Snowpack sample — Snodgrass Mountain, Crested Butte, Colorado (2/4/25, 12:06 PM MST)
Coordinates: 38.923, -106.968
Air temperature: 35 °F
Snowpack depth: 80 cm
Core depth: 50 cm
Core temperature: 30.2 °F
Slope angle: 14°, slope face: 78°
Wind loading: low
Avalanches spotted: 0
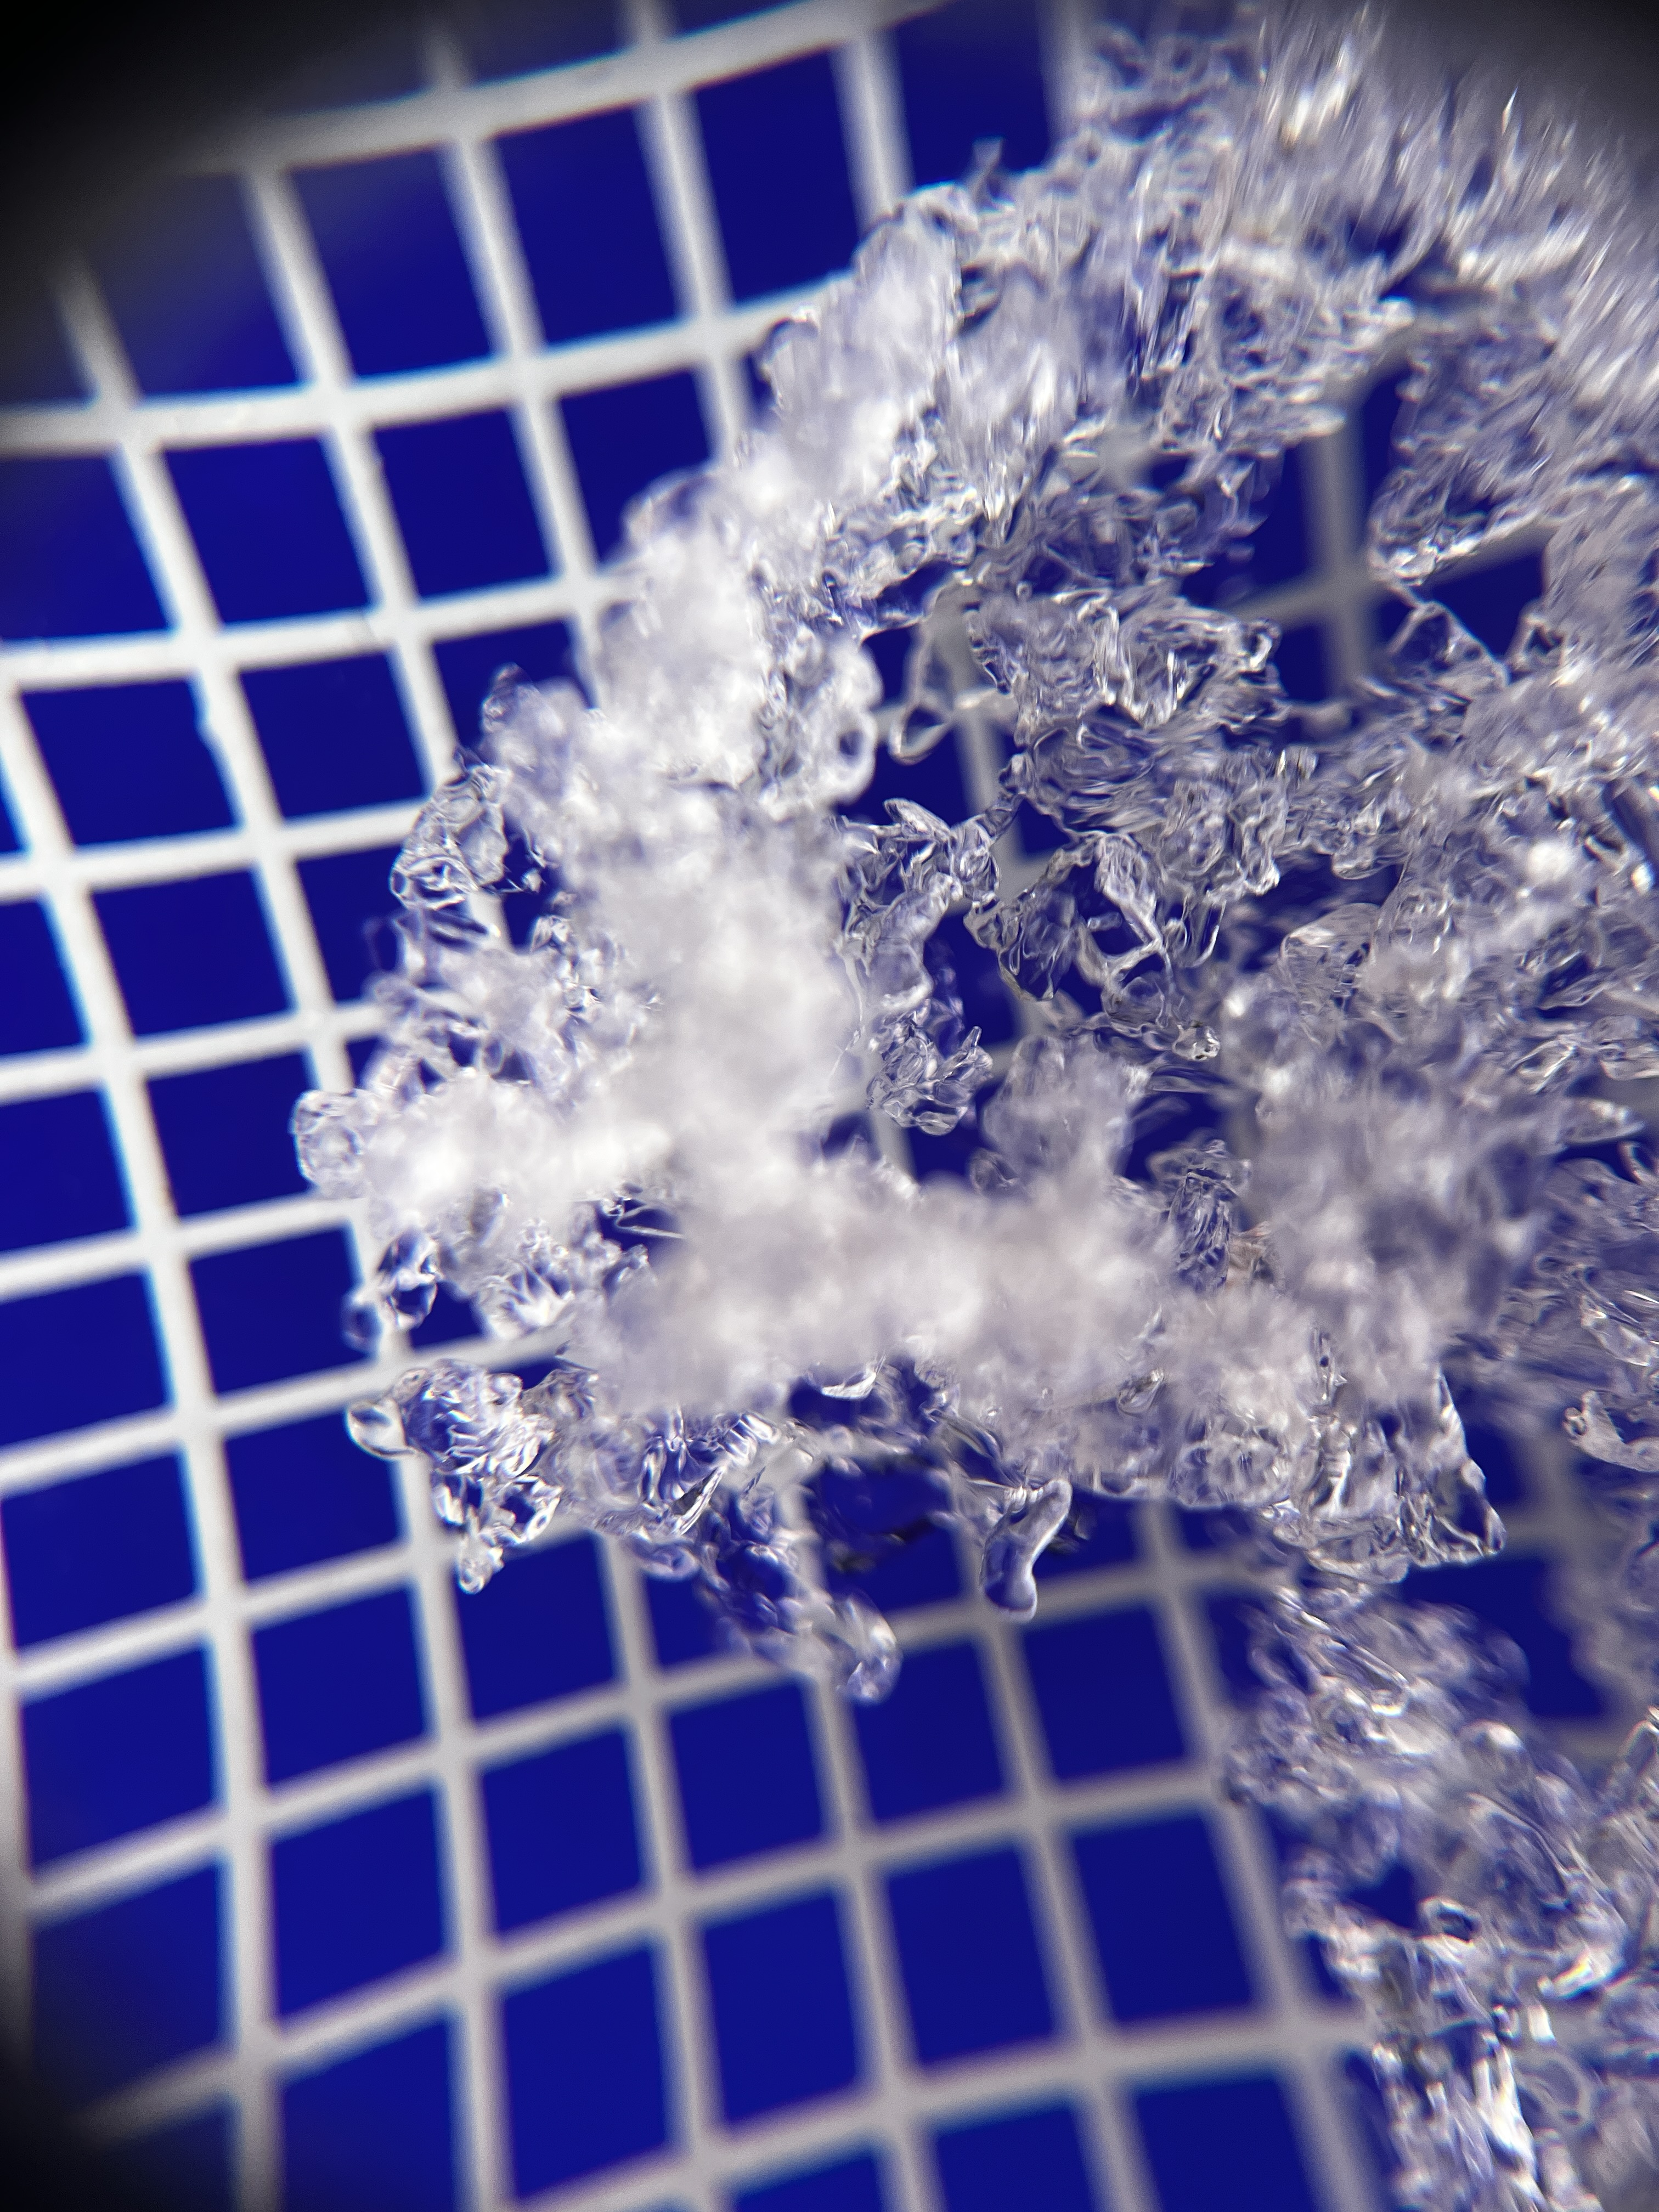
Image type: magnified_profile
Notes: No avalanches nearby, unusually warm weather for the last month reported by residents, Collected 25 yards from treeline